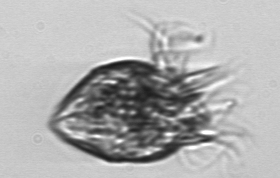
Label: Strombidium_morphotype1